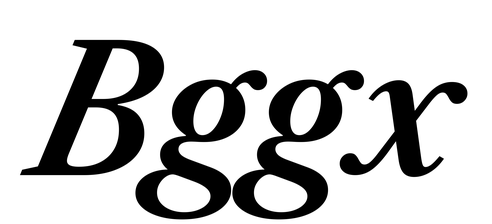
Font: LibreCaslonText-Italic_SemiBold_Italic